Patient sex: M
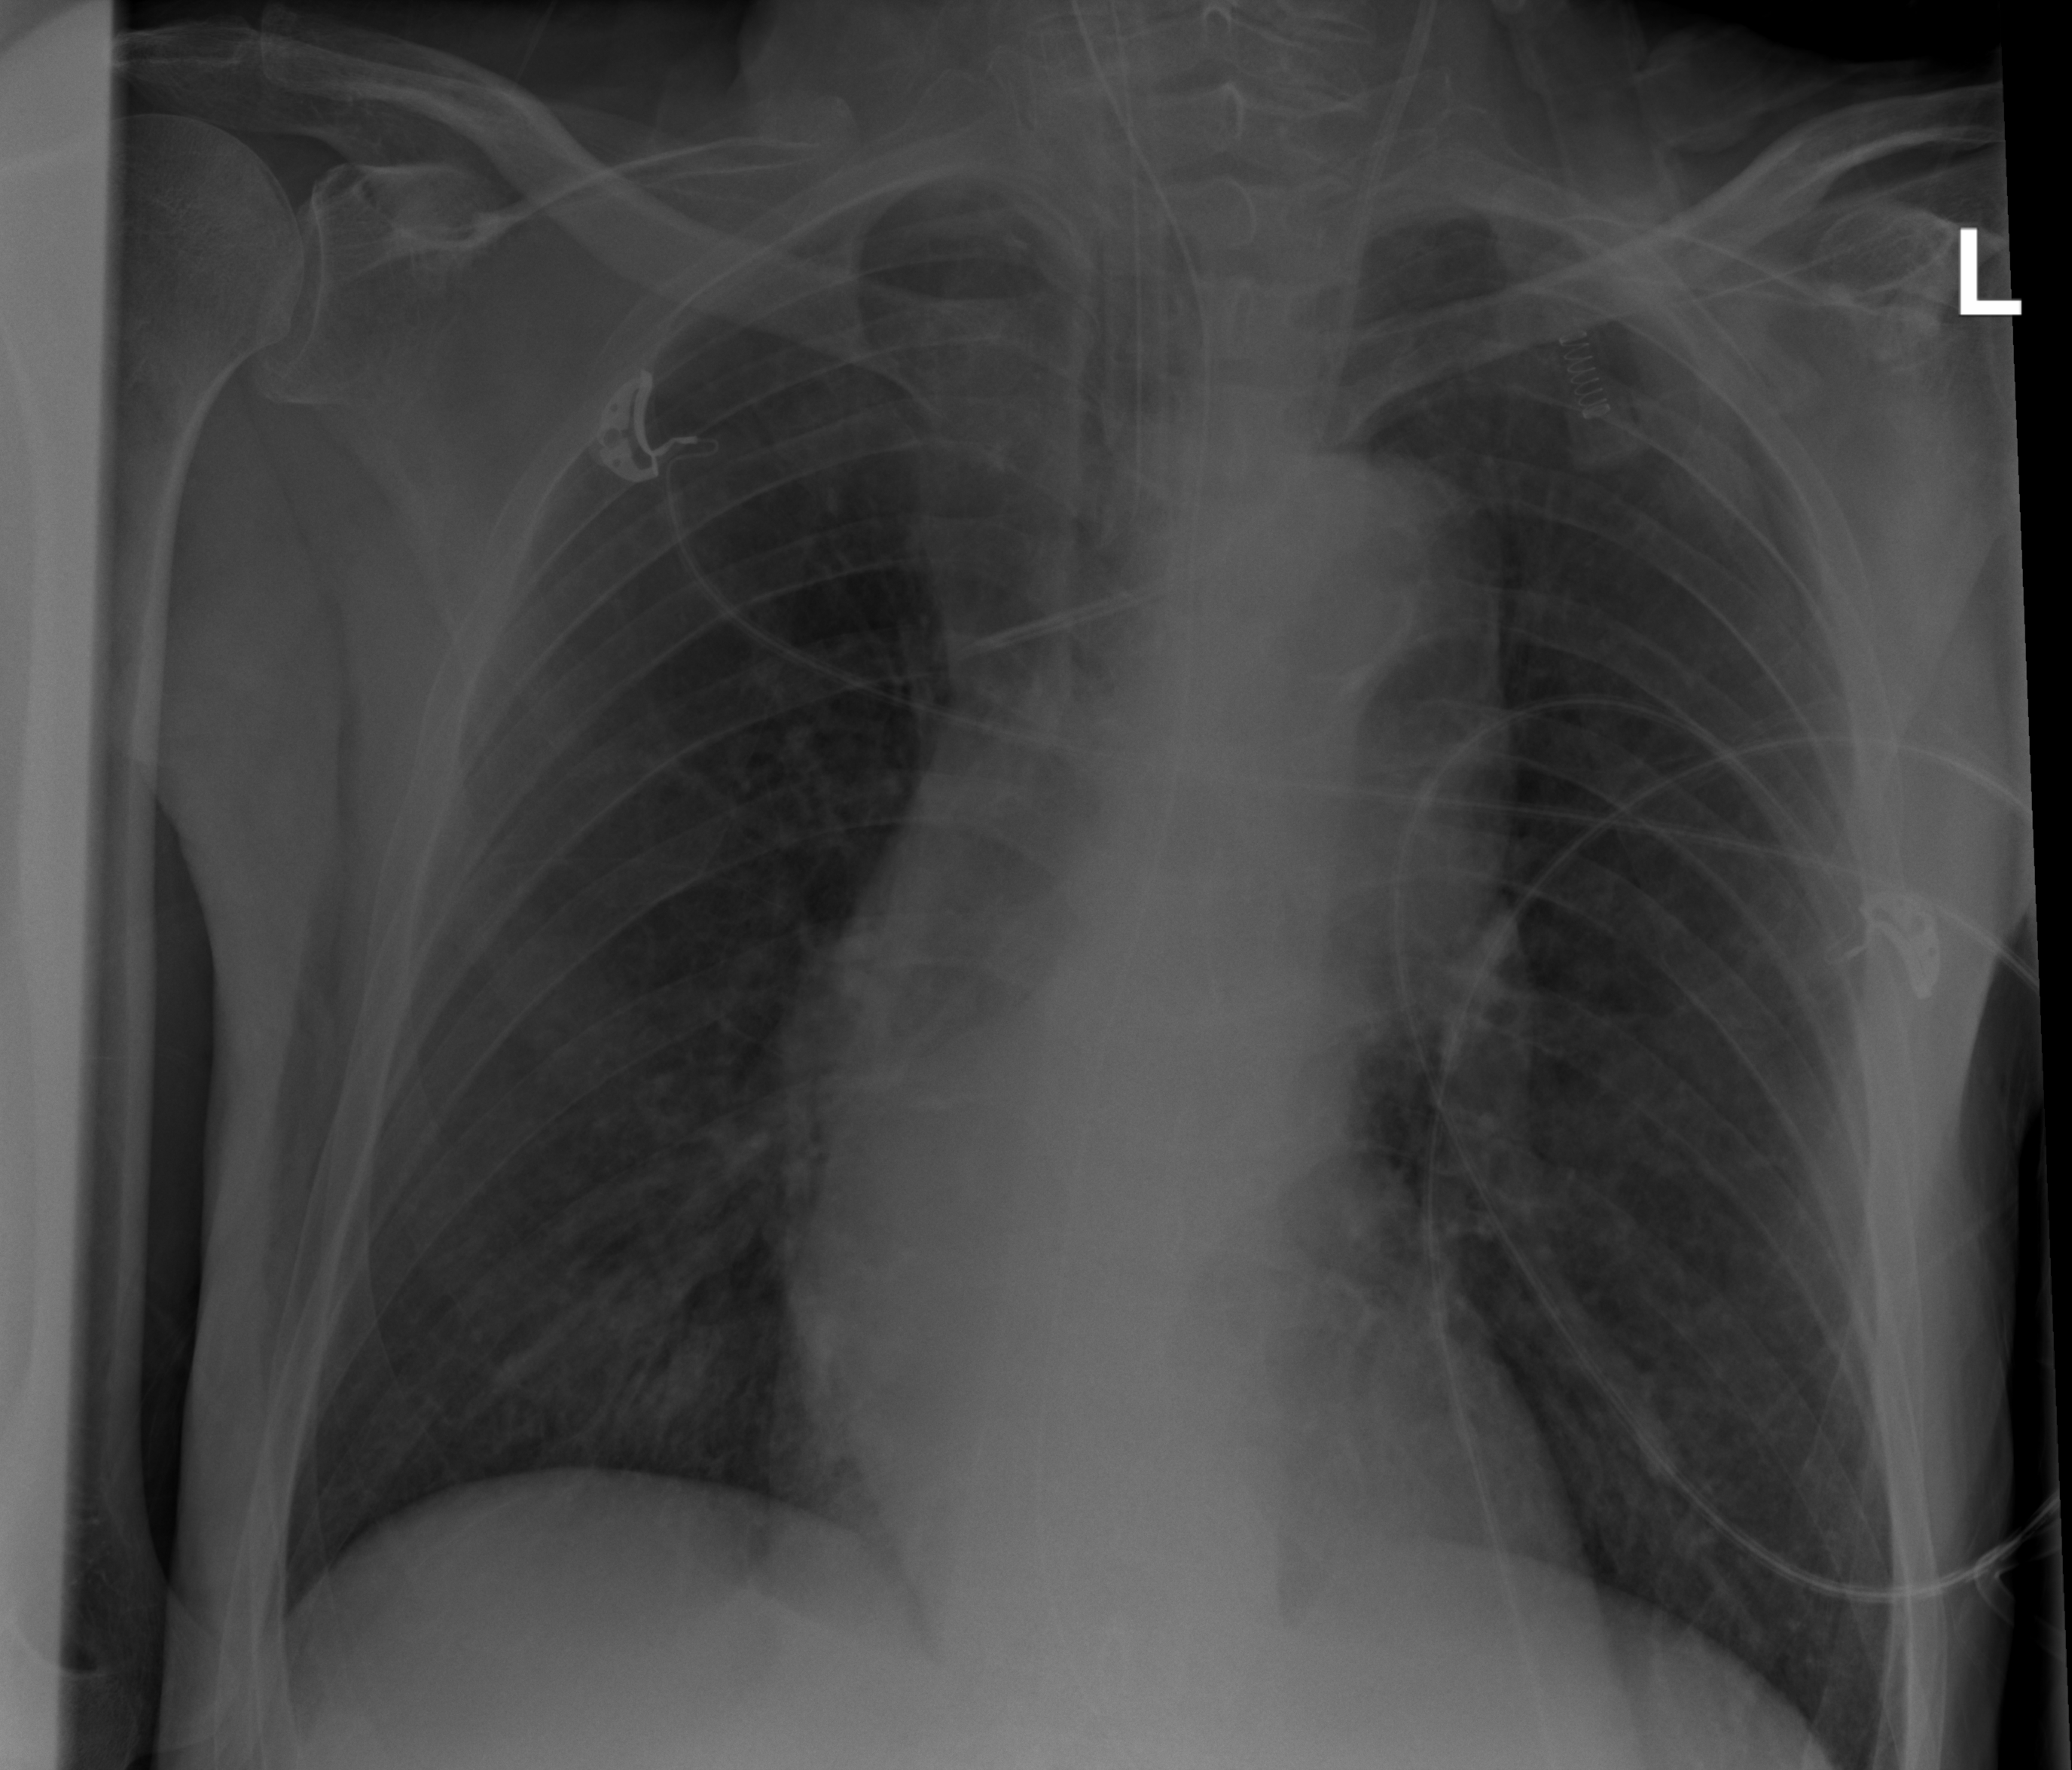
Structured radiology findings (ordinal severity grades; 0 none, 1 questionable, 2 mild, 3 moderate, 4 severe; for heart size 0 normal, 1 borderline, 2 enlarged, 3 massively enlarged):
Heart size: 0
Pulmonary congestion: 0
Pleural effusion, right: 0
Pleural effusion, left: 0
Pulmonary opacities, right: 2
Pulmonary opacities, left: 0
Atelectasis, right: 2
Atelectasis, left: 0